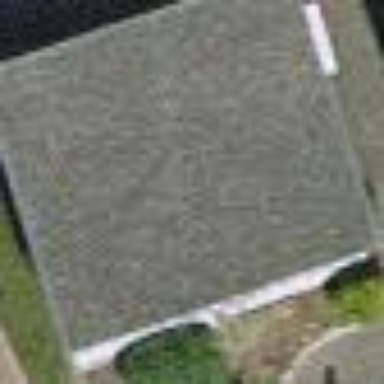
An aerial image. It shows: Garage building.